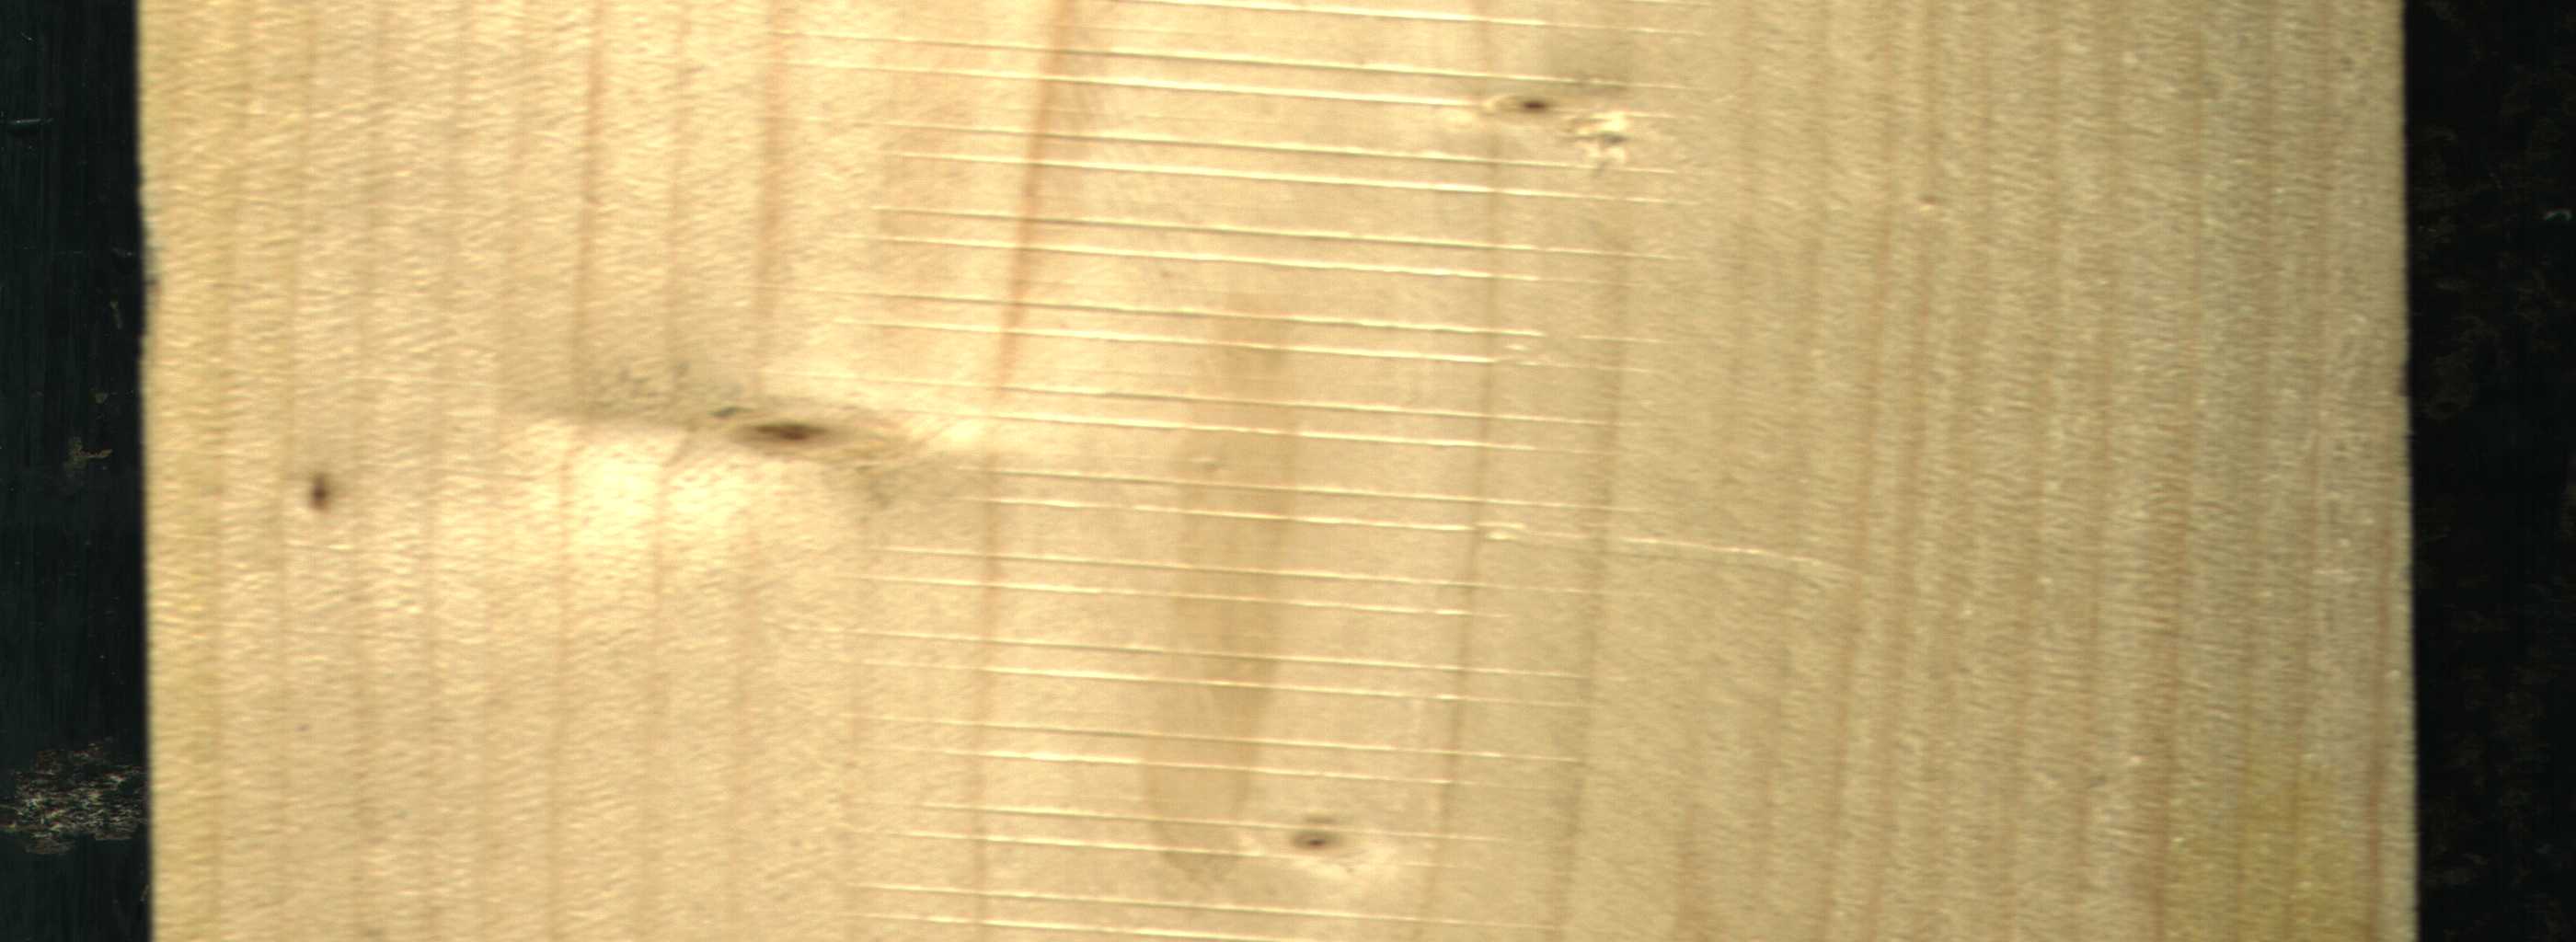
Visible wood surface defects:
Live_Knot
Live_Knot